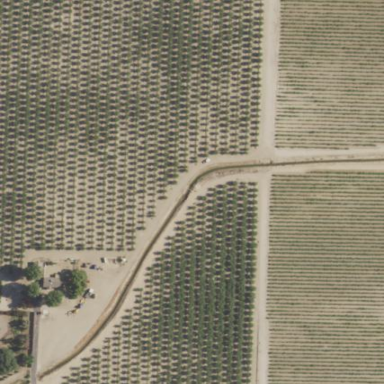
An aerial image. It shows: Orchard planted with peach trees.